Question: I've submitted my app with iPhone 6 and 6+ launch screens and screen shots. I've checked the app in the simulator and it does show the right proportions (not just scaled) of the app for iPhone 6 and 6+. Yet in iTunes they call the app optimised for iPhone 5:

I've asked iPhone 6 users to check and indeed it works right. But I would like my app to be in the "optimised for iPhone 6 section" because a lot of people are looking for apps that run natively on their new phones.
Here's the app: <URL>
---
I have been trying to find more info. The only thing I found was this:
<URL>
<URL>
My app only requires ARMv7 in the Info.plist file.
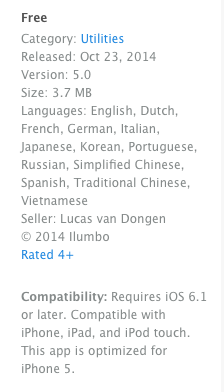
Answer: This app has all it's graphics drawn with vectors except one small icon in the app that I show when you wind. If this is the culprit then upgrading that icon would solve the problem.
Found here:
<URL>